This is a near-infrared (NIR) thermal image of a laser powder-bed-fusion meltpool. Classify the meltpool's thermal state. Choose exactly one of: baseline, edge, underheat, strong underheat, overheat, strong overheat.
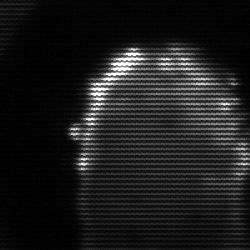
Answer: baseline